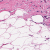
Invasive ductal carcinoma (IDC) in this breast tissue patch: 0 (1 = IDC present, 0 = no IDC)